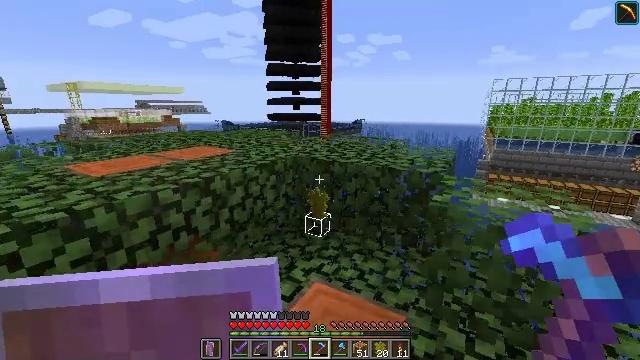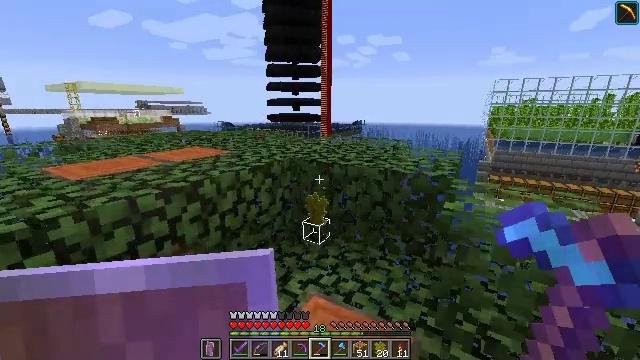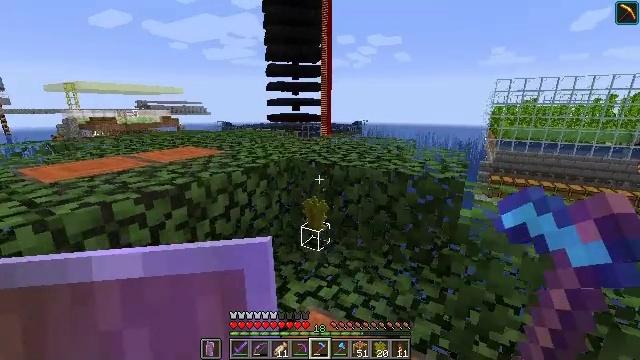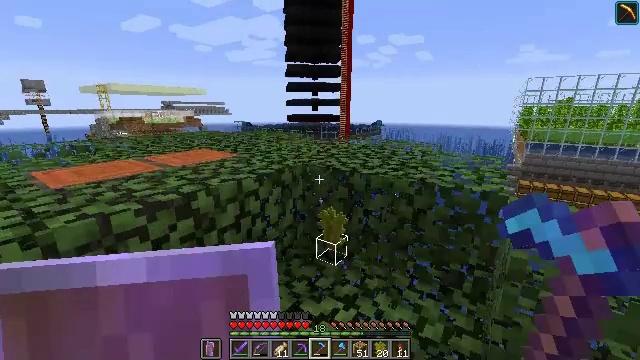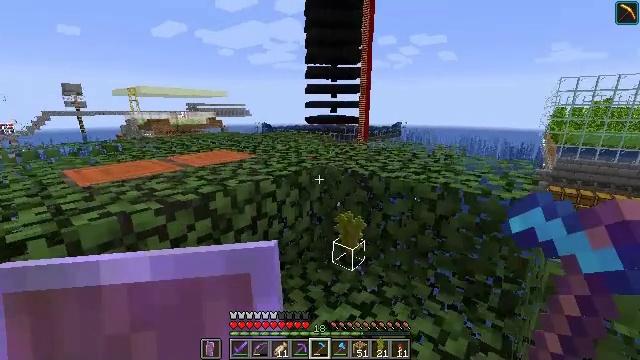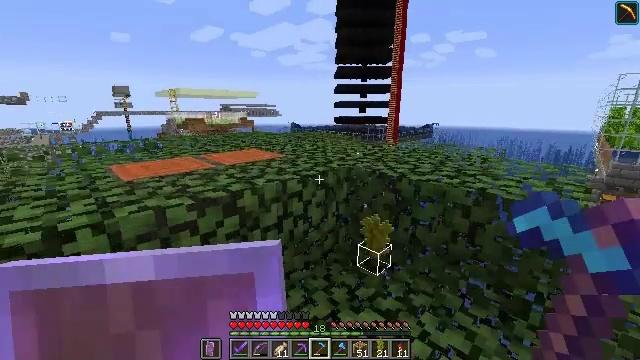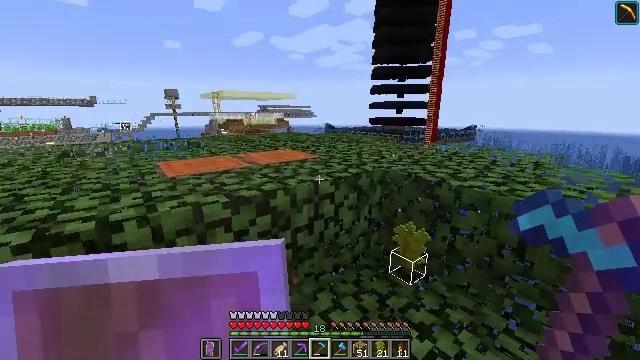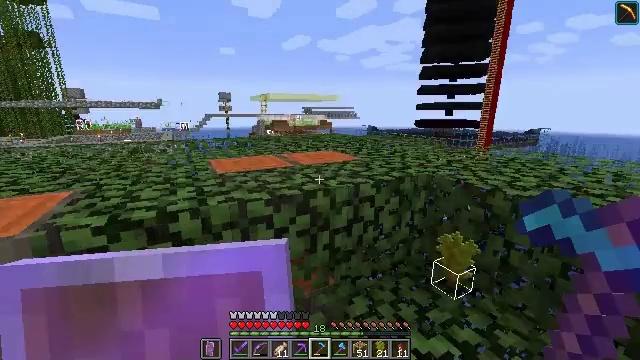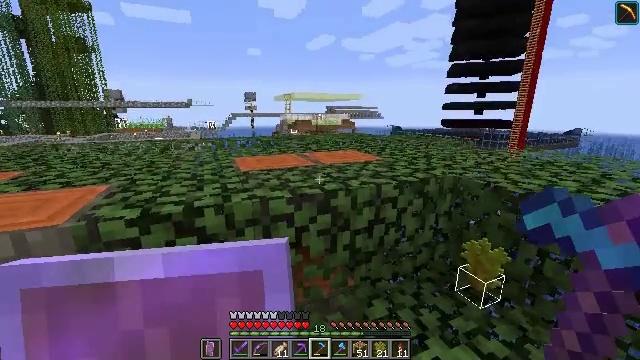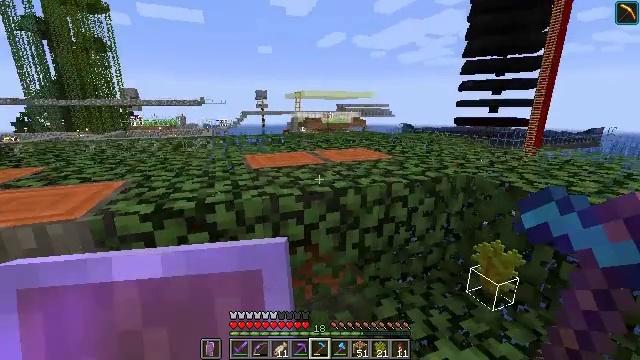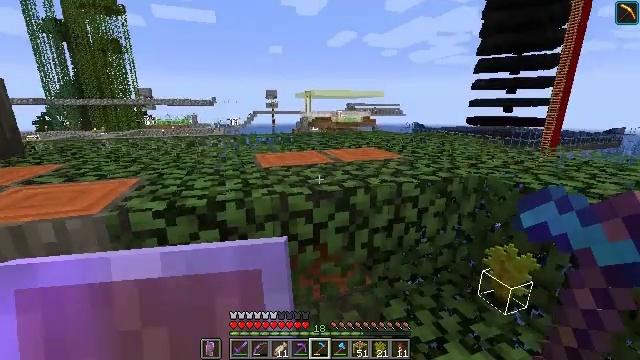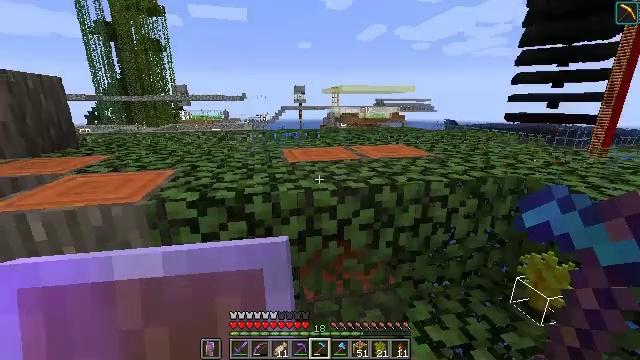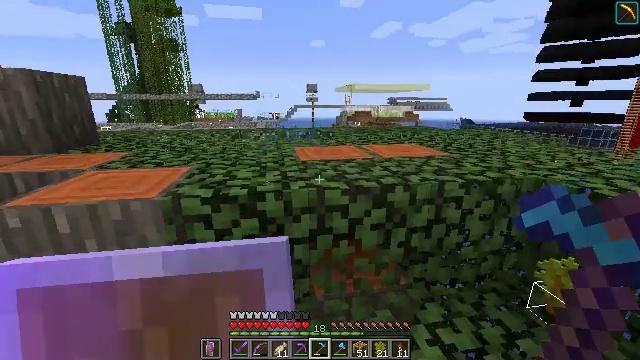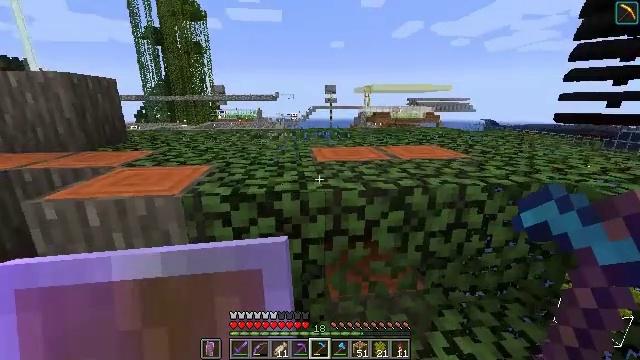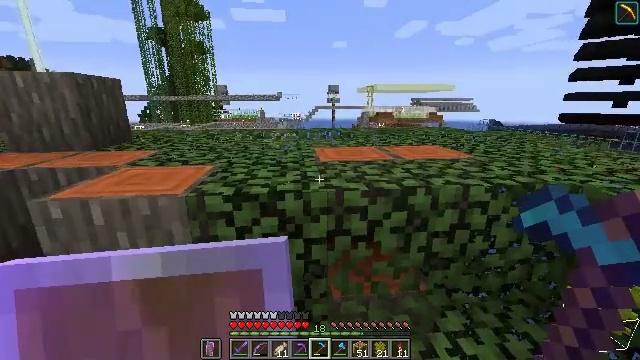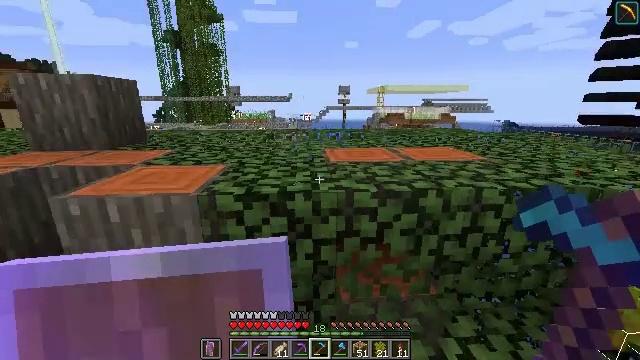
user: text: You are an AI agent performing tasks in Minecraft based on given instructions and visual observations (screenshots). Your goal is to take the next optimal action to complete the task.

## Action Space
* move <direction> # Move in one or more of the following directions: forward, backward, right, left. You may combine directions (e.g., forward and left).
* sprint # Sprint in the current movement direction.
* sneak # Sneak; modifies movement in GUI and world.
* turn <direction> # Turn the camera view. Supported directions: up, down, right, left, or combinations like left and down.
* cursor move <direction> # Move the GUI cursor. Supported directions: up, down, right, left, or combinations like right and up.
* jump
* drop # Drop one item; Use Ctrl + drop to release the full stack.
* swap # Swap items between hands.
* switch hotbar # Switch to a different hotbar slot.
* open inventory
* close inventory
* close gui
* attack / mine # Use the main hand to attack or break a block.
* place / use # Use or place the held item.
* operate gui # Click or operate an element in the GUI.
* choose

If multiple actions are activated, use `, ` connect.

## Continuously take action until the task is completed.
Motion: motion action
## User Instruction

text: Mine acacia leaves from the tree.
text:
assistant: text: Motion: move forward
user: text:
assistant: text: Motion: move forward
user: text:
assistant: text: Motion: turn left
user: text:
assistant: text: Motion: turn left
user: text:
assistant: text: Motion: turn left
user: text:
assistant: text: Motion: turn left
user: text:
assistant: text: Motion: turn left
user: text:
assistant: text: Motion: turn left
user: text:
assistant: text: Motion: turn left
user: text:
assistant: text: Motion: turn left
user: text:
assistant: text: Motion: turn left
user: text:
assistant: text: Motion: turn left
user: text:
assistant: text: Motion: turn left
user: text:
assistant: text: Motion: no_op
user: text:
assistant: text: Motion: turn left
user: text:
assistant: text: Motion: turn left
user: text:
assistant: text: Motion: turn left
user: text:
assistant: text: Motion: no_op
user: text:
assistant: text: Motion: no_op
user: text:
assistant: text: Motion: attack / mine
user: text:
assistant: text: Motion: turn right, attack / mine
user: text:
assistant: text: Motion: move right, turn right, attack / mine
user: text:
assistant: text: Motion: move right, turn right, attack / mine
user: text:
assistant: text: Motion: move right, turn right, attack / mine
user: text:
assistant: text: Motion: move right, turn right, attack / mine
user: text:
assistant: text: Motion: move right, turn right, attack / mine
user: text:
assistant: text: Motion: move right, turn right, attack / mine
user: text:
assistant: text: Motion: move right, turn right and down, attack / mine
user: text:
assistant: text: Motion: turn right, attack / mine
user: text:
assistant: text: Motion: turn right, attack / mine